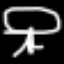
Label: mushroom